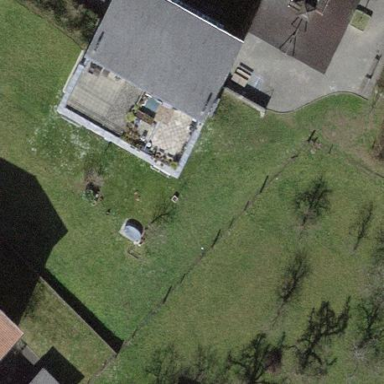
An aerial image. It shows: Residential building.